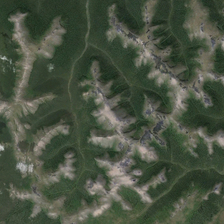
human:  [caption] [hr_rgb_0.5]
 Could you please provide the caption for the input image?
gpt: it is a large piece of mountain .

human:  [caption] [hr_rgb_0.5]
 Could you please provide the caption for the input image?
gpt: it is a large piece of mountain .

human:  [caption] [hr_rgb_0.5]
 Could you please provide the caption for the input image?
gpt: it is a large piece of mountain .

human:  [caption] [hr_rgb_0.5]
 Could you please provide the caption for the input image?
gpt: it is a large piece of mountain .

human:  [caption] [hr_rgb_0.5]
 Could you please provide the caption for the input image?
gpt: it is a large piece of mountain .